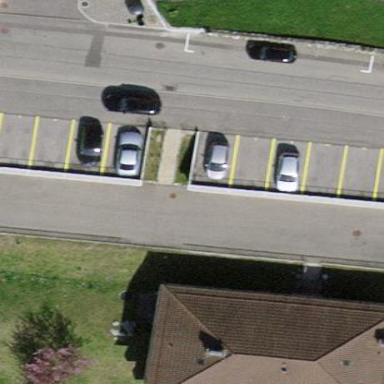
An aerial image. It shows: Parking area with surface.